This plot shows a bearing's acceleration signal over time (raw waveform). Based on the visible evidence, which condition applies: normal, inner_race, outer_race, ball?
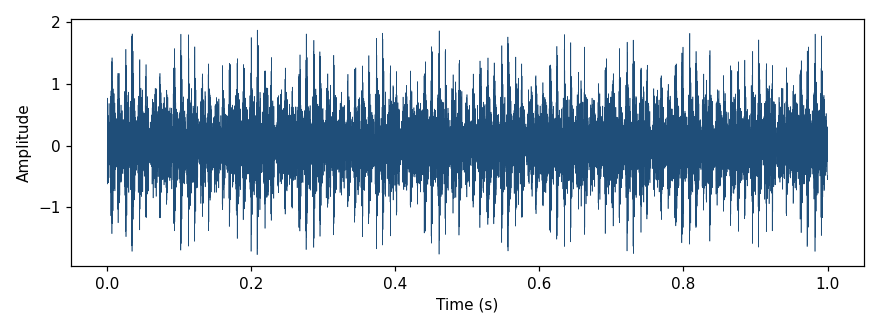
Answer: outer_race